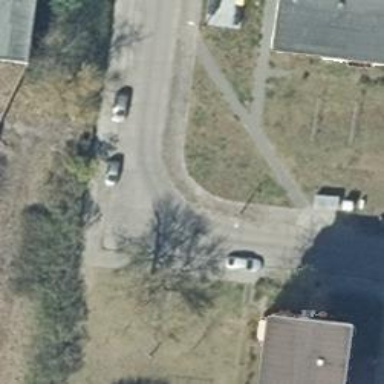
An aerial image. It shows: Smoothly paved residential road.